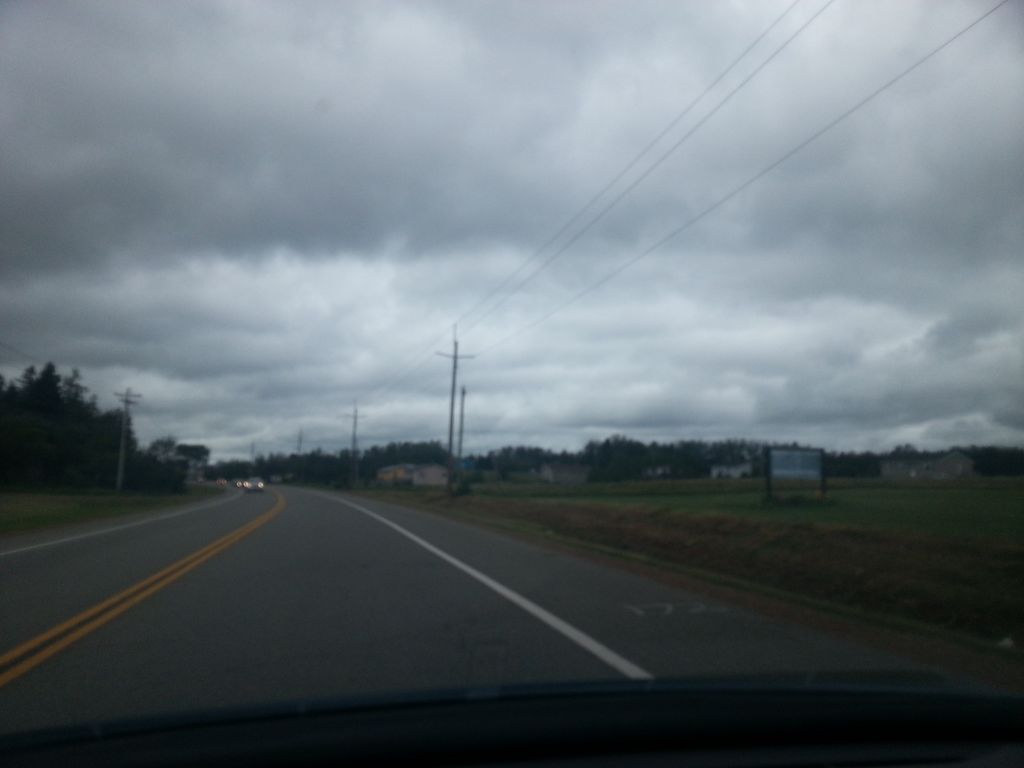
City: charlottetown